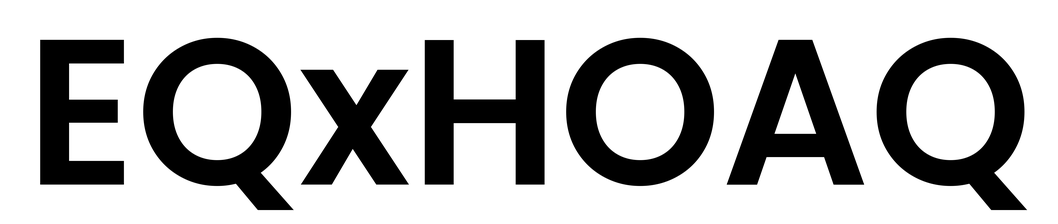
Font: Poppins-SemiBold